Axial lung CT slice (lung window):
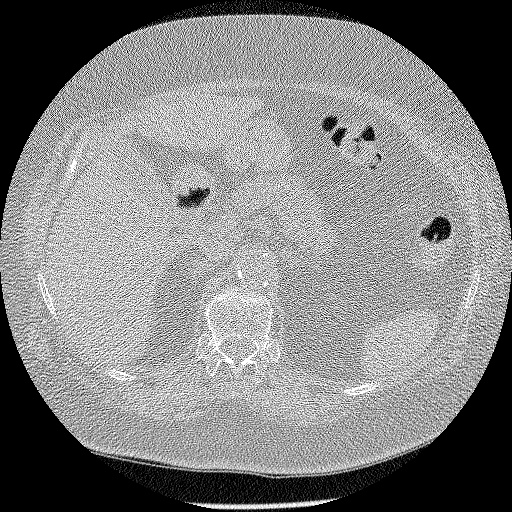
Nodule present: no